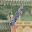
Label: 1